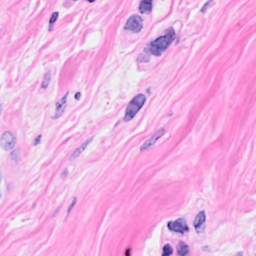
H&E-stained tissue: Breast